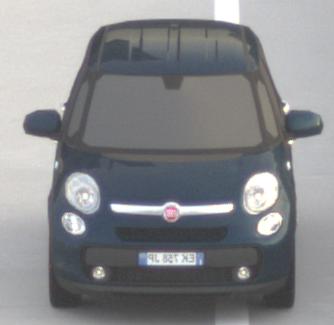
Make: Fiat
Model: 500L 1.4 16V
Detailed model: 500L (199)
Model produced from: 2012/10
Model produced until: 2017/05
Doors: 5
Color: blue
Road condition: dry road
Daytime: sunrise or sunset
Contrast: low contrast